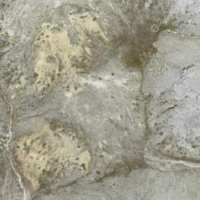
EUNIS habitat code: 48
Species observed at this site:
Bistorta vivipara